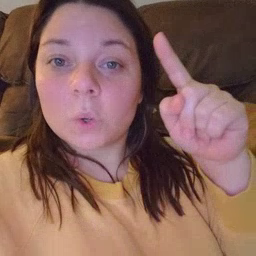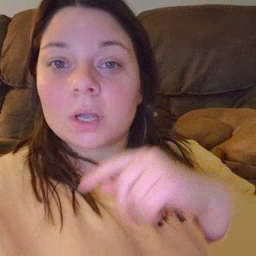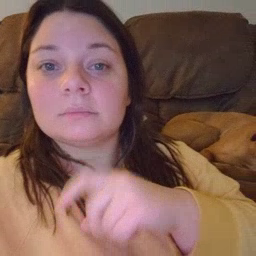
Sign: for